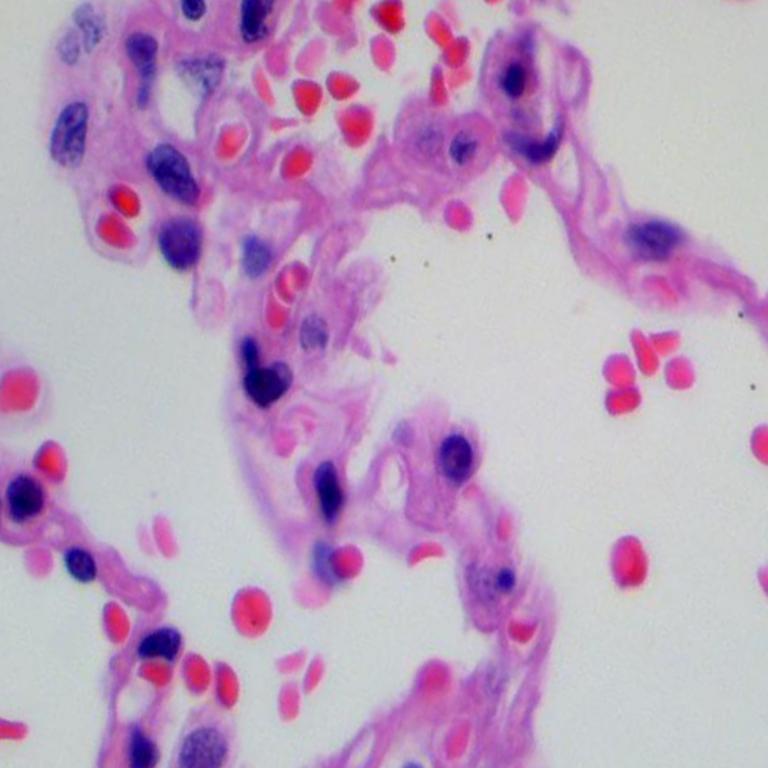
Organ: lung
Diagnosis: benign